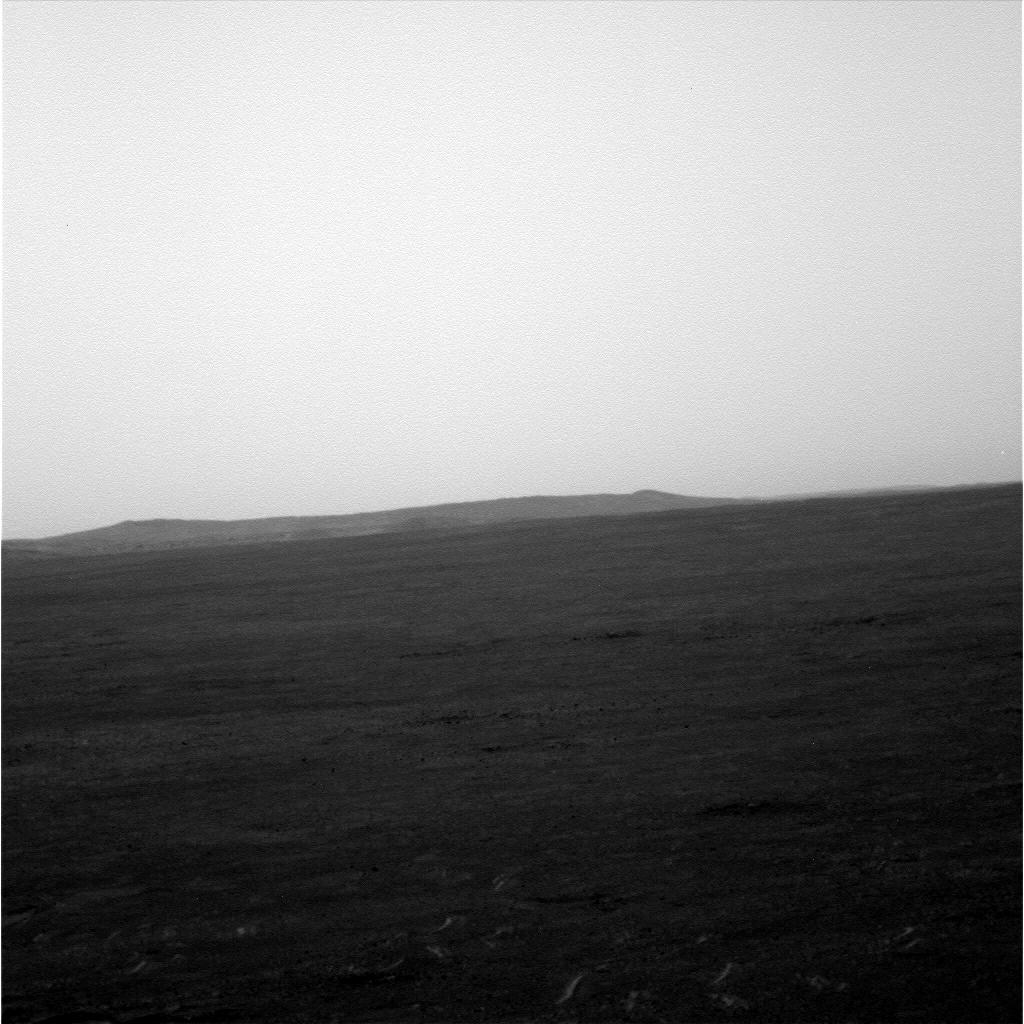
Terrain classes present: Background, Gravel / Sand / Soil, Rock